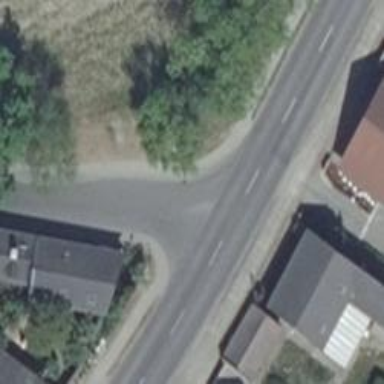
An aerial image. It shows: Secondary road with asphalt surface and sidewalks on both sides.